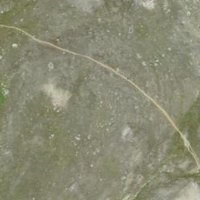
EUNIS habitat code: 31
Species observed at this site:
Aster alpinus
Achillea nana
Leontopodium nivale
Salix serpillifolia
Bistorta vivipara
Silene acaulis